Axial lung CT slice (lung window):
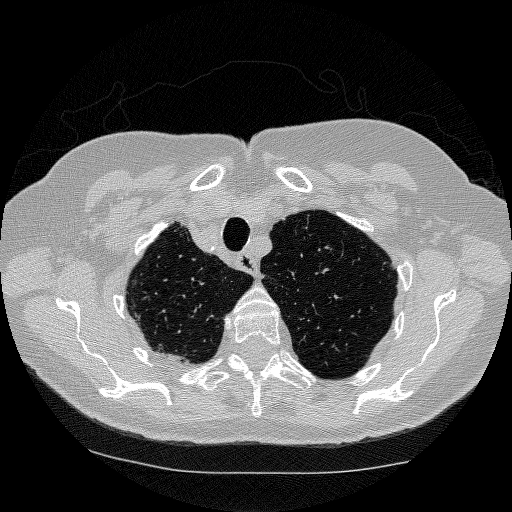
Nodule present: no